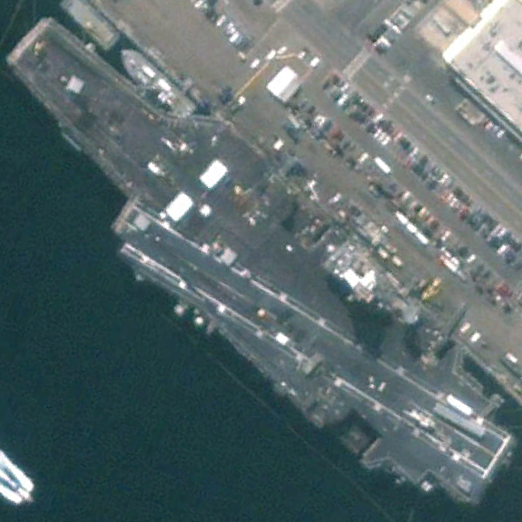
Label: aircraft_carrier